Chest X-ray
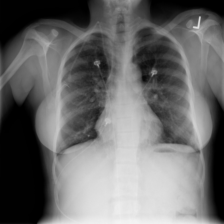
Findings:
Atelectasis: negative
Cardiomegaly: negative
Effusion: negative
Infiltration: positive
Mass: negative
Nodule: negative
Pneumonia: negative
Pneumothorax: negative
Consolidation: negative
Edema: negative
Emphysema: negative
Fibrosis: negative
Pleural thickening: negative
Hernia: negative